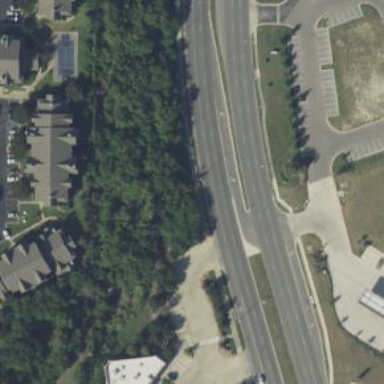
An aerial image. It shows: Secondary link road.